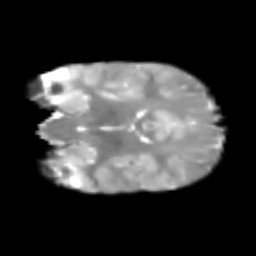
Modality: T2w
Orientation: coronal
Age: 6
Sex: female
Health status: healthy